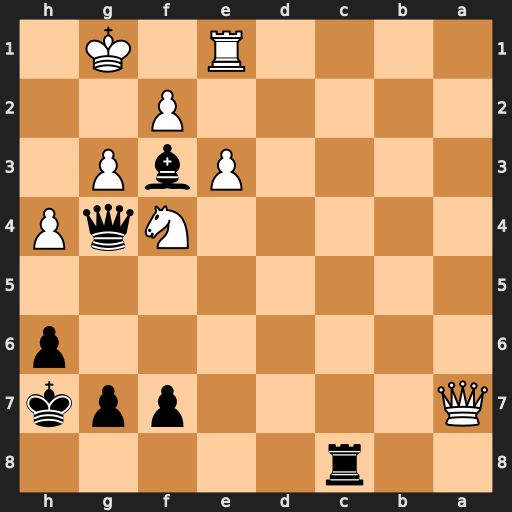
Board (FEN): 2r5/Q4ppk/7p/8/5NqP/4PbP1/5P2/4R1K1
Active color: b
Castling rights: -
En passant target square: -
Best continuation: Be4 Qe7 Qf3 Qxe4+ Qxe4